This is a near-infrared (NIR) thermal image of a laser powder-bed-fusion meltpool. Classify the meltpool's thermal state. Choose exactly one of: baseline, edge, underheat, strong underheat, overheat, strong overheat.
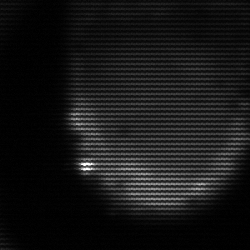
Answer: edge